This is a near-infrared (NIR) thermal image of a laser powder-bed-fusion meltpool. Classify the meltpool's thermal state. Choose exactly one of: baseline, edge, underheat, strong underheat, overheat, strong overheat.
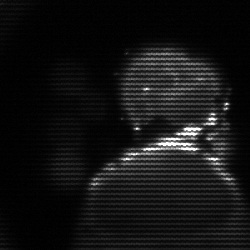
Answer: baseline